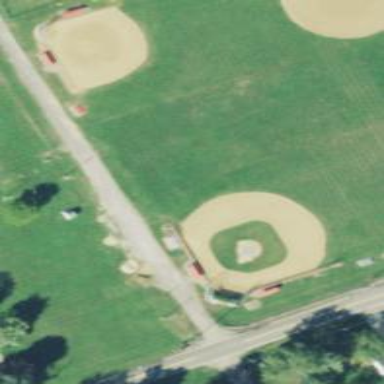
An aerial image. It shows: Baseball pitch for leisure land activities.